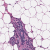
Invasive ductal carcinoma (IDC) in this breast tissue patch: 0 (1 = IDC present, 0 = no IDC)